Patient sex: M
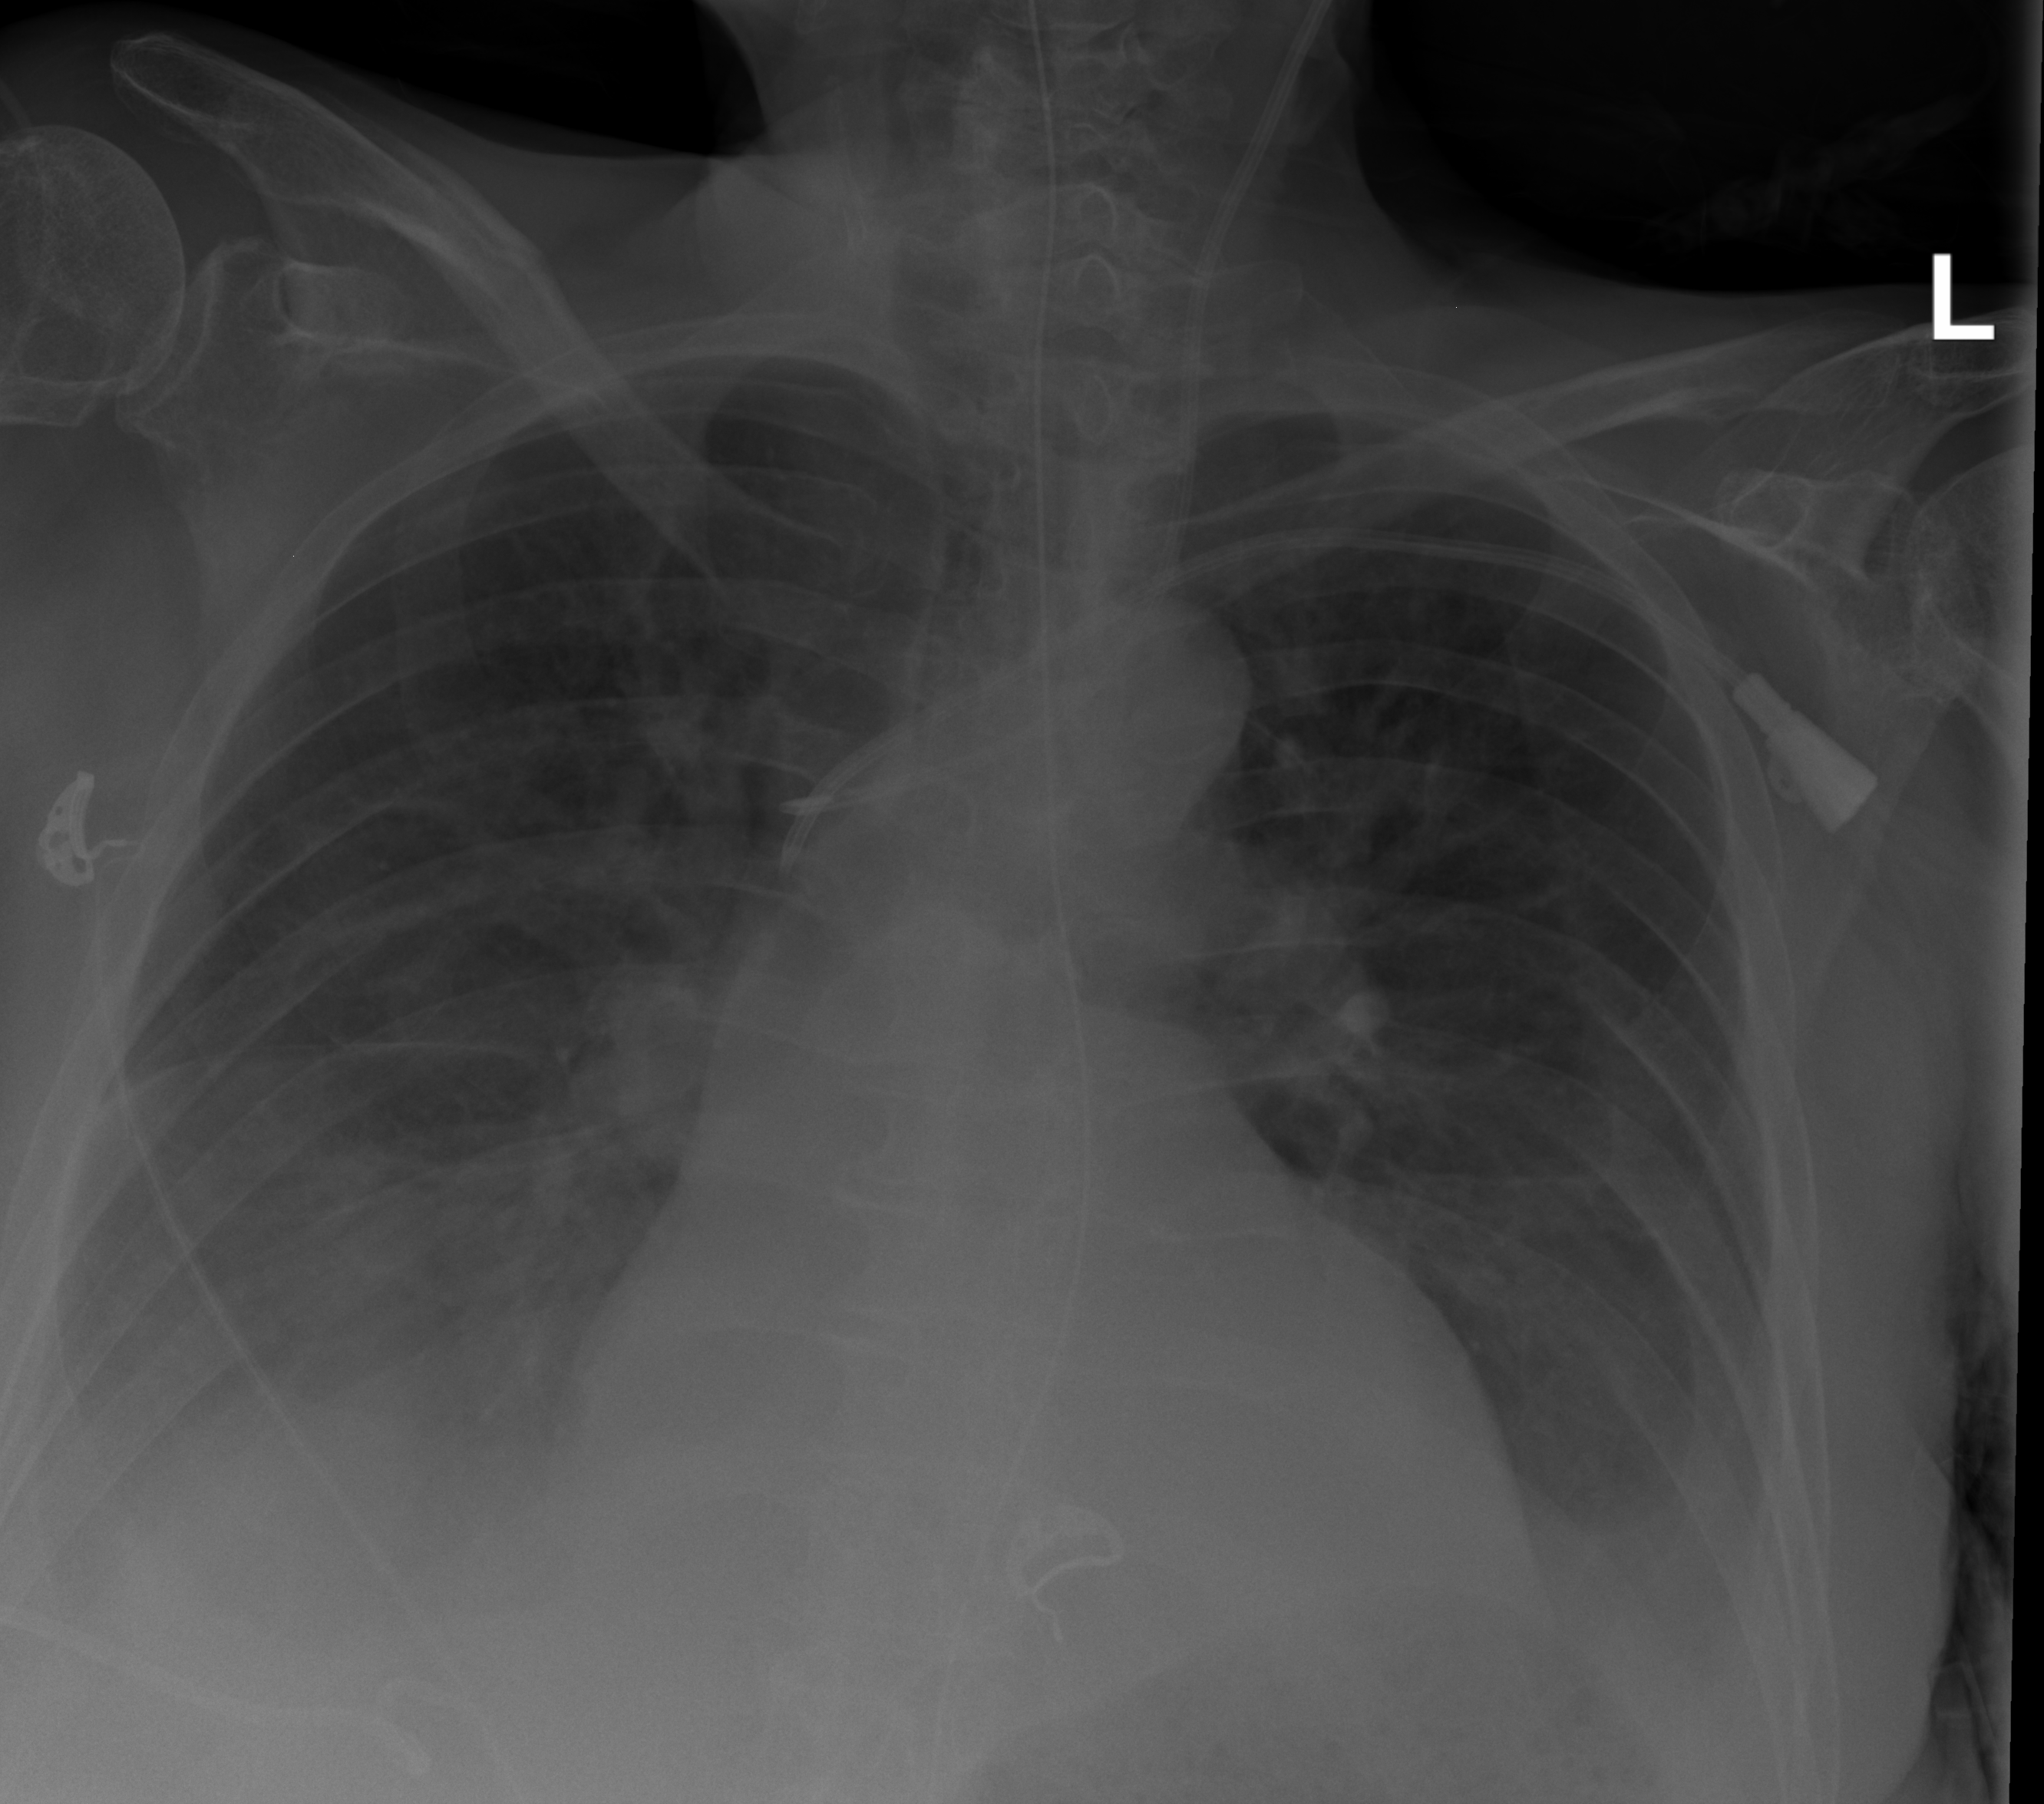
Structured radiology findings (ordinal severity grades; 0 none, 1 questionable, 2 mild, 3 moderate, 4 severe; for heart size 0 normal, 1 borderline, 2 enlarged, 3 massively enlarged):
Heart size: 2
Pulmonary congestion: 1
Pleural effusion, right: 2
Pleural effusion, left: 2
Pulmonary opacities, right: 0
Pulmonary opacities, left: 0
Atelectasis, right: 2
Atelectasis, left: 2